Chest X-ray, PA view. Patient: 69 years old, sex M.
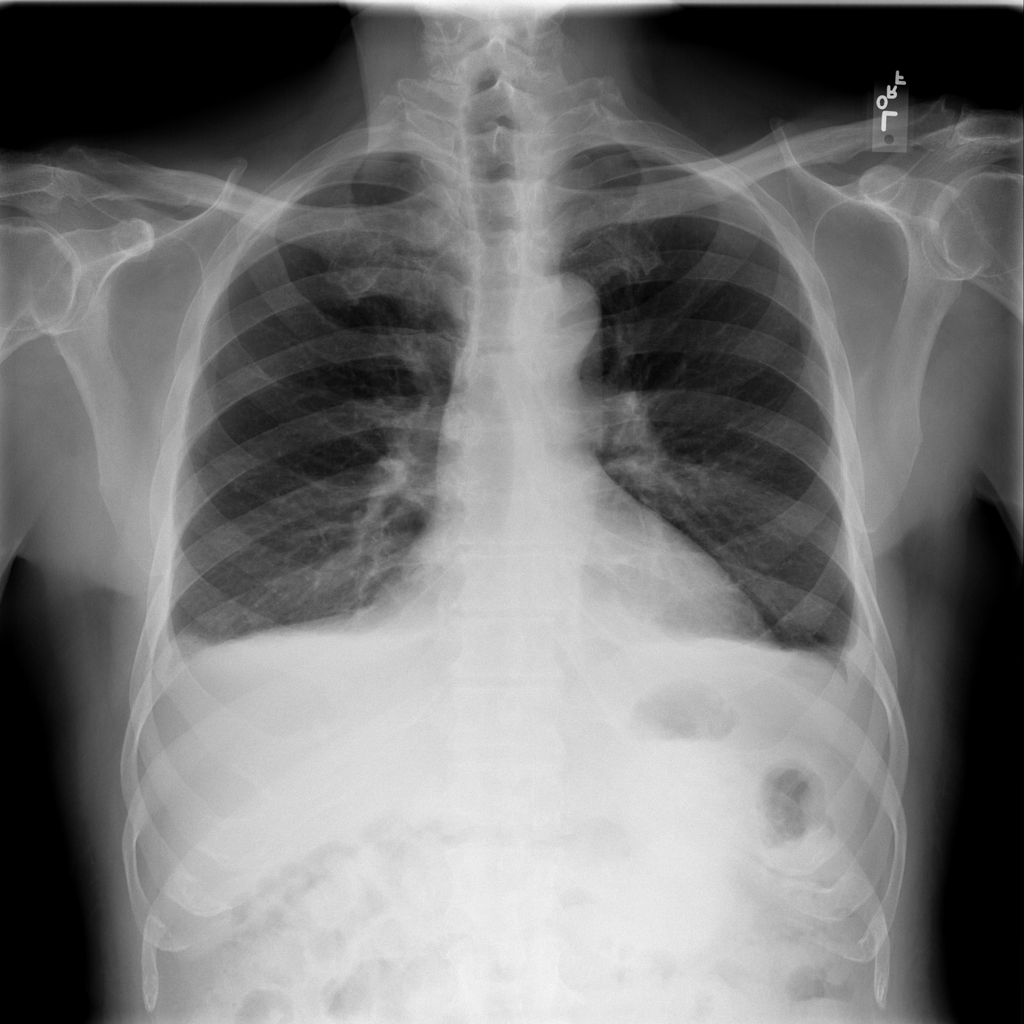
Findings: Atelectasis, Effusion